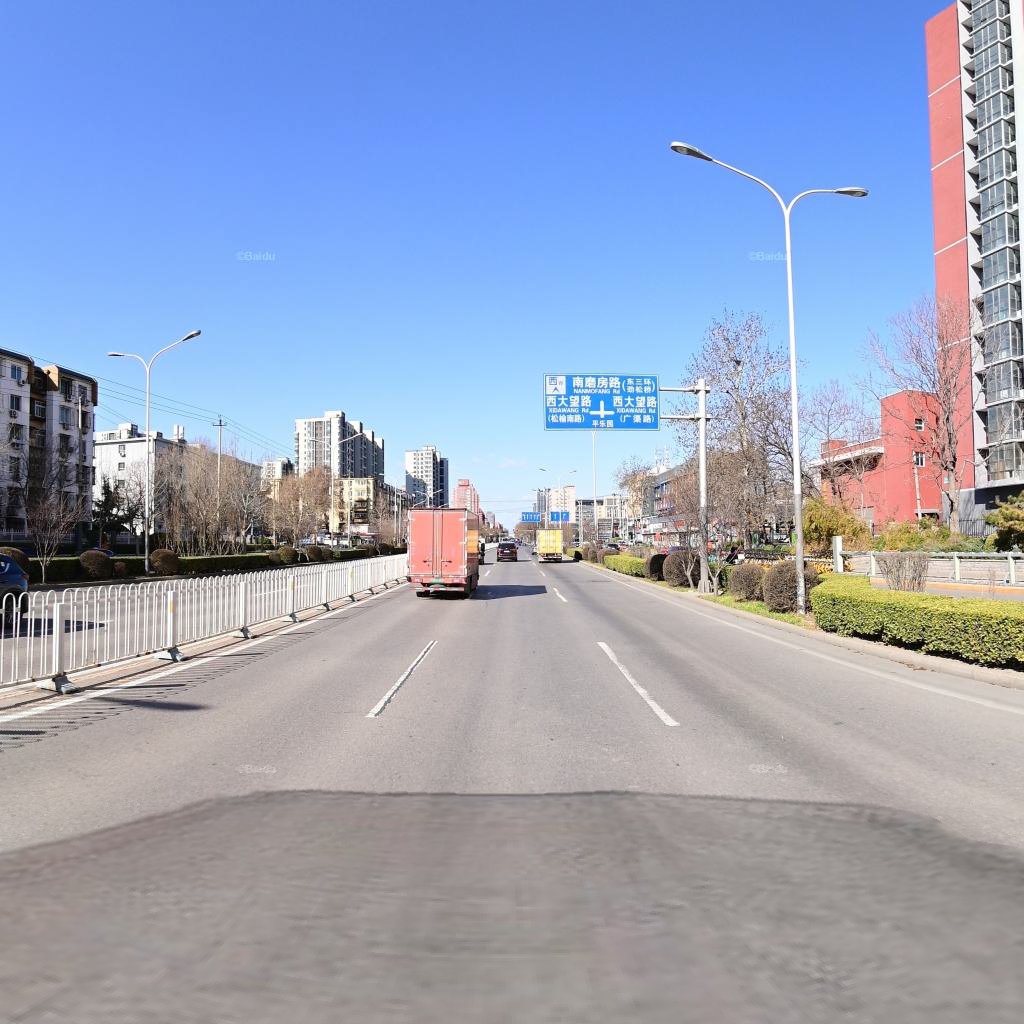
Region: Chaoyang
Road damage annotations: longitudinal patch